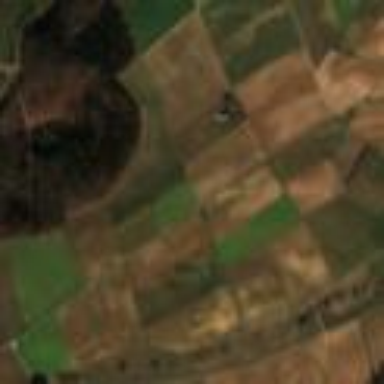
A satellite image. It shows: Picturesque farmland scene.